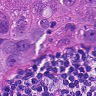
Metastatic tissue present: yes